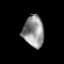
Tissue: prostate
Cell type: Epithelial cells
Senescence score: 0.3541
Nuclear area (px): 640
Mean DAPI intensity: 145.273